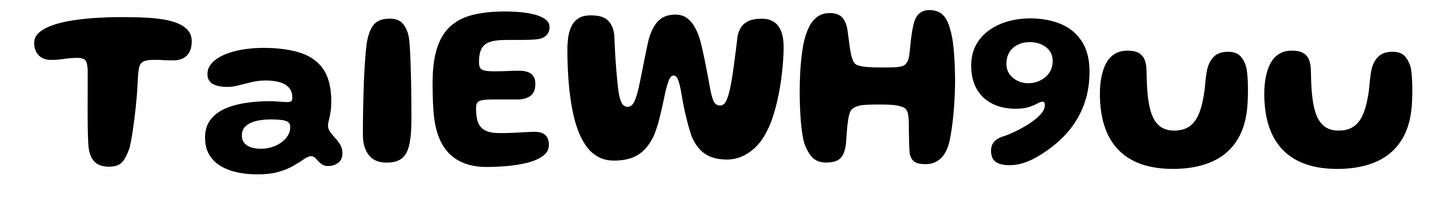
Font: Gluten_SemiBold